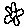
Label: flower